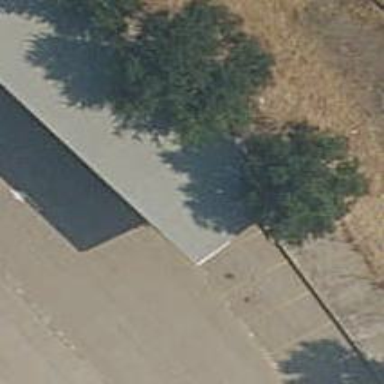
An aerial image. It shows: Carport structure.